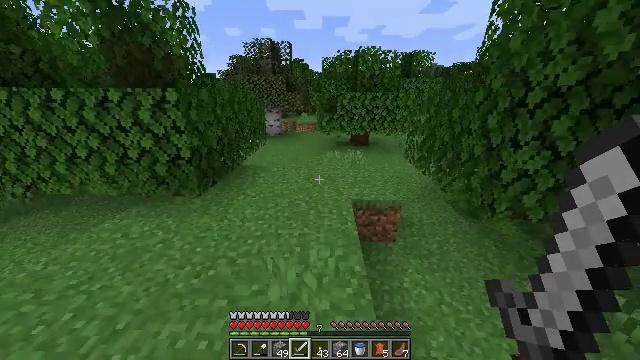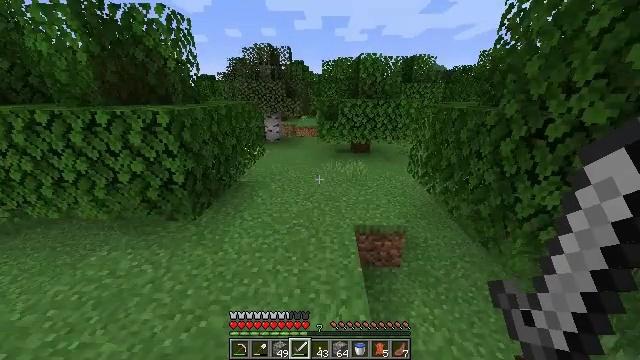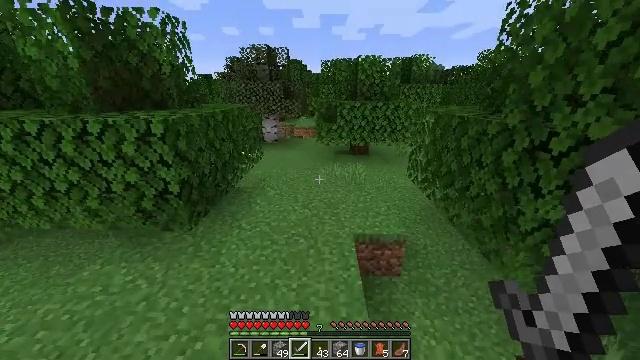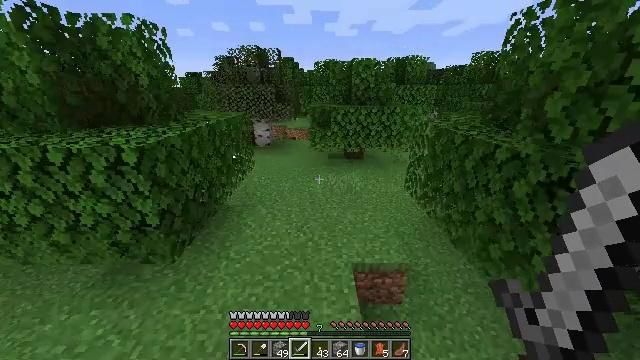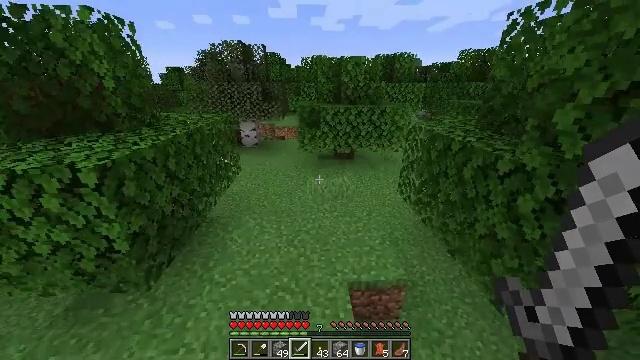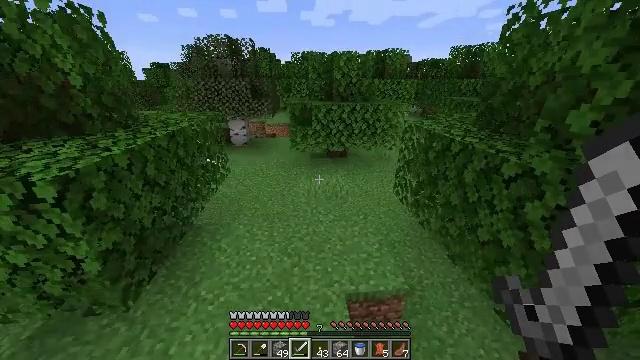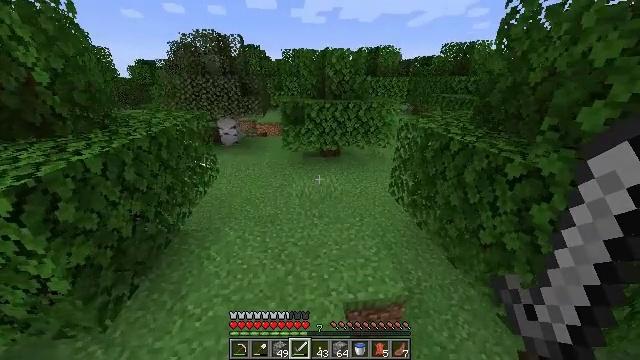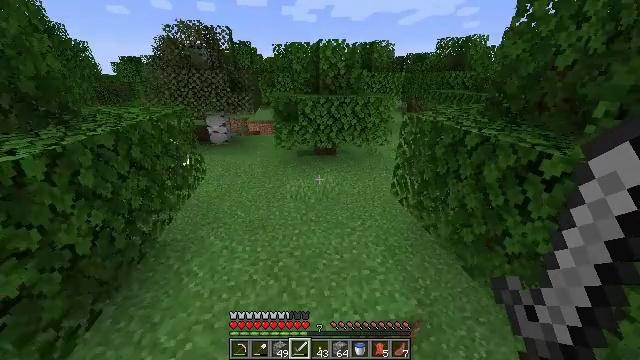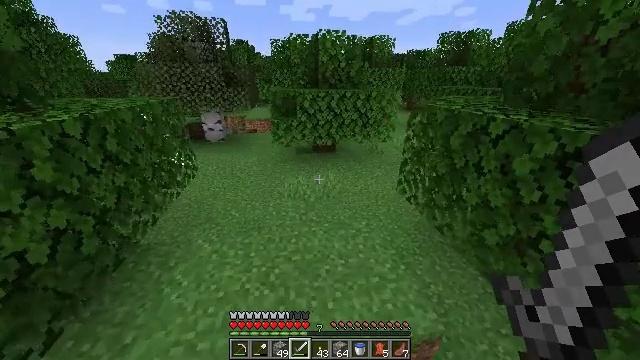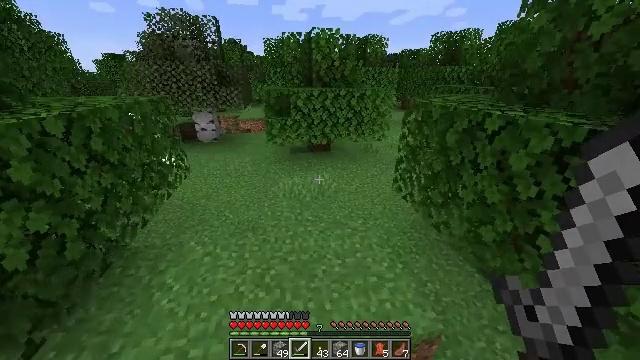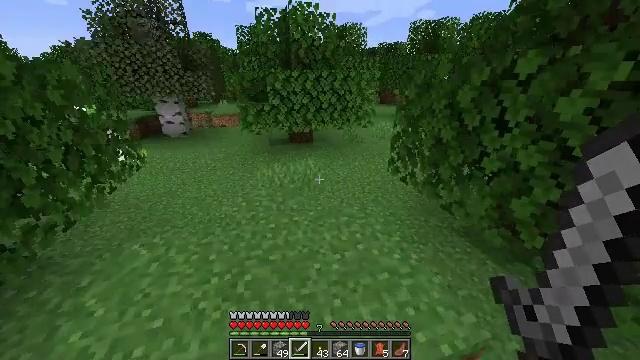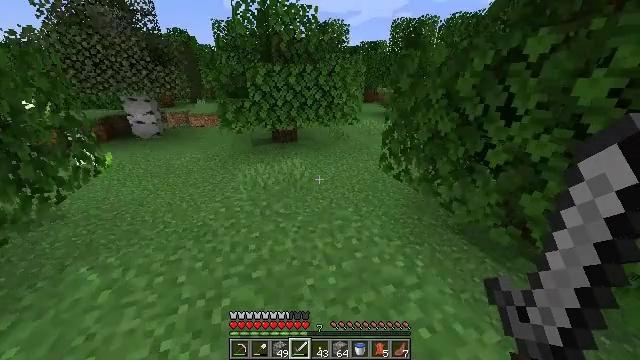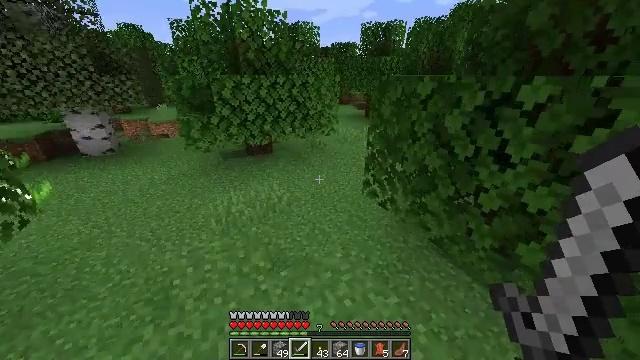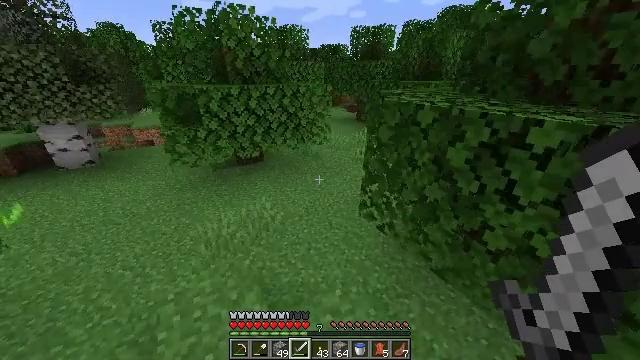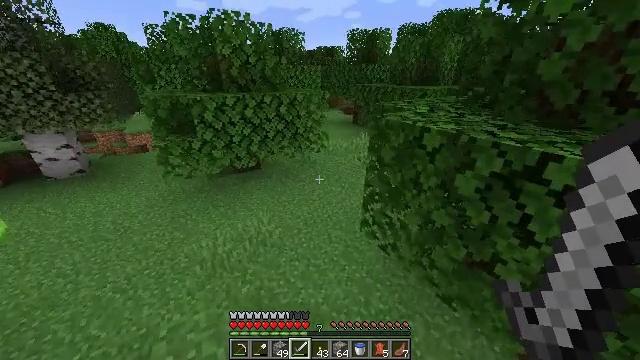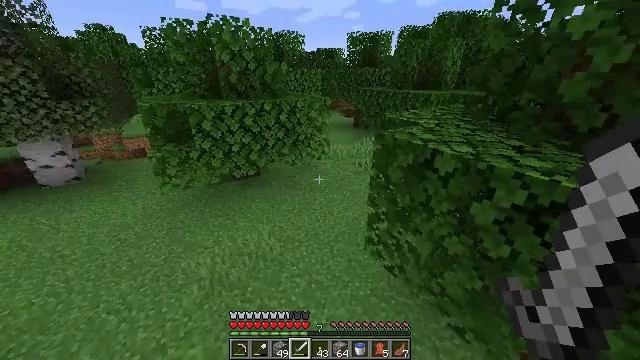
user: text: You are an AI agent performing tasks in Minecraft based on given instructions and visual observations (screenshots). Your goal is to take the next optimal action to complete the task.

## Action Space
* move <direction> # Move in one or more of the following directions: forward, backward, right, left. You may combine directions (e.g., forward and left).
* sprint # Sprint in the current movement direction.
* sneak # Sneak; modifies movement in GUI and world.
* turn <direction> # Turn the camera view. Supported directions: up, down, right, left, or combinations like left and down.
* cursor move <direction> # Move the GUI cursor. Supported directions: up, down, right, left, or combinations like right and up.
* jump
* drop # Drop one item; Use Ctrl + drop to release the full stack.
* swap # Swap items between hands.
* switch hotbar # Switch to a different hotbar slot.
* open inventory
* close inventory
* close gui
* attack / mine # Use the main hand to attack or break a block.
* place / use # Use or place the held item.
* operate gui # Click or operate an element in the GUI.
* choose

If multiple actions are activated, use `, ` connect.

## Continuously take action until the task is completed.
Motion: motion action
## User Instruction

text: Drop a peony.
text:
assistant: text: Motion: move forward, sprint, jump
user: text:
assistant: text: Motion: move forward, sprint, jump
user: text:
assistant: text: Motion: move forward, sprint, turn right, jump
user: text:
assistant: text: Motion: move forward, sprint, turn right and down, jump
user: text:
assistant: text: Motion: move forward, sprint, turn right, jump
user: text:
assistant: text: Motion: move forward, sprint, turn right, jump
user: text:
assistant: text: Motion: move forward, sprint, turn right, jump
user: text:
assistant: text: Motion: move forward, sprint, jump
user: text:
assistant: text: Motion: move forward, sprint, turn right, jump
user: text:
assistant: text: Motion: move forward, sprint, turn right, jump
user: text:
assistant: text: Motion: move forward, sprint, turn right, jump
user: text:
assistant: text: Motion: move forward, sprint, turn right, jump
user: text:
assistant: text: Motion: move forward, sprint, turn right, jump
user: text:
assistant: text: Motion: move forward, sprint, turn right, jump
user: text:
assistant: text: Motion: move forward, sprint, jump
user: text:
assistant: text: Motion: move forward, sprint, jump
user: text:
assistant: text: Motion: move forward, sprint, jump
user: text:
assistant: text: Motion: move forward, sprint, jump
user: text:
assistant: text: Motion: move forward, sprint, turn right, jump
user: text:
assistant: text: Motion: move forward, sprint, turn right, jump
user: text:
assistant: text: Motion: move forward, sprint, turn right, jump
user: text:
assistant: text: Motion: move forward, sprint, turn right
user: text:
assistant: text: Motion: move forward, sprint, turn right
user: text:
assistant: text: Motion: move forward, sprint, turn right
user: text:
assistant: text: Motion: move forward, sprint
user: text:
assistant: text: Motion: move forward, sprint
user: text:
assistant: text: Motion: move forward, sprint
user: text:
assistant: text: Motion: move forward, sprint
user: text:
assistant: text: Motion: move forward, sprint, jump
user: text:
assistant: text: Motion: move forward, sprint, jump